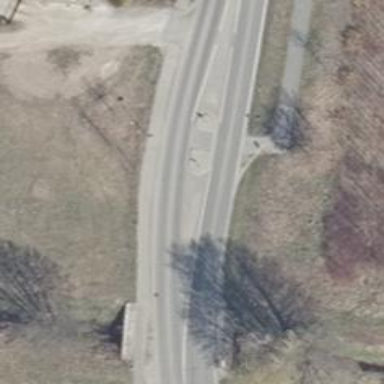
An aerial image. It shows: Uncontrolled crossing with pedestrian island.